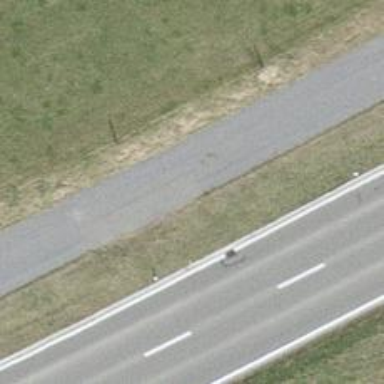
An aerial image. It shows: Asphalt cycleway.